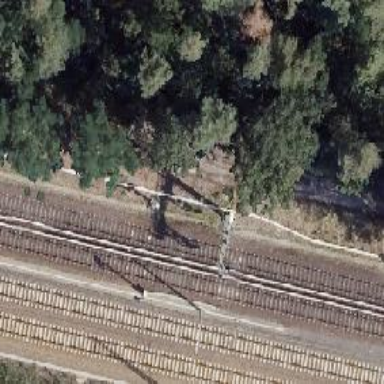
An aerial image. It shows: Railway signal.